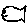
Label: fish